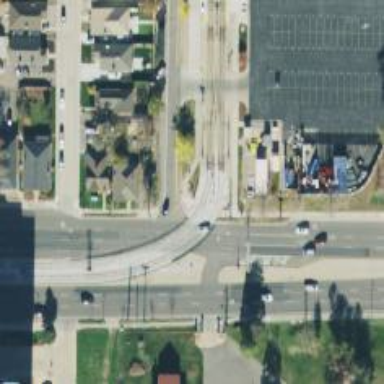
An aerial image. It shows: Crossing for the railway.